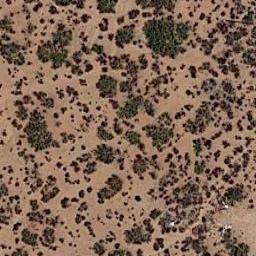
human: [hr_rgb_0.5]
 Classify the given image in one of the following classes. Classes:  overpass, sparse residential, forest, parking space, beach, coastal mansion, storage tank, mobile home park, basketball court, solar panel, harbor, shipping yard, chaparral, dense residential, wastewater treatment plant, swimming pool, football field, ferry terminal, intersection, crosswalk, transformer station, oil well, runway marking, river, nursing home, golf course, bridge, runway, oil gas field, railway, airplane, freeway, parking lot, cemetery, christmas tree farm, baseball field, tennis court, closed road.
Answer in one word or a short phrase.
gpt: chaparral